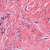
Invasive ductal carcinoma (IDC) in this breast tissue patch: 0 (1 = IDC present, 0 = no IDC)